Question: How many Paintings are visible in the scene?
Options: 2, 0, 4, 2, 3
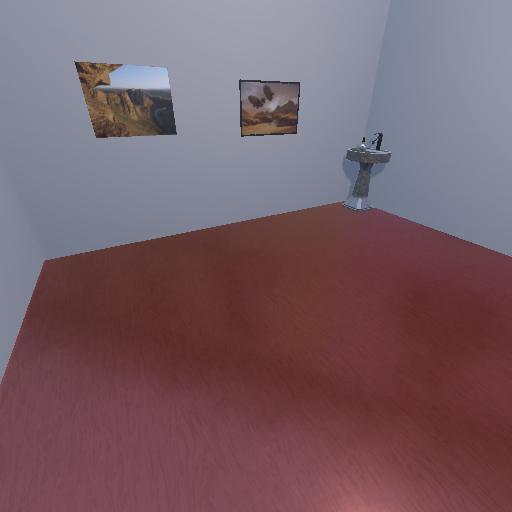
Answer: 2